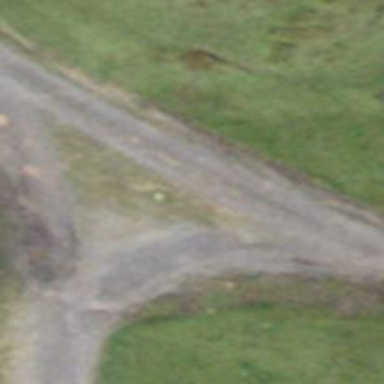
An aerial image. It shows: Well-maintained track road of grade 1.